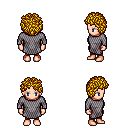
a pixel art fantasy rpg character, female body template, human, light skin, chain mail, red pants, blonde curly afro hairstyle, four views (front, back, left, right), 2x2 character sprite sheet, small pixel art, hard edges, no anti-aliasing